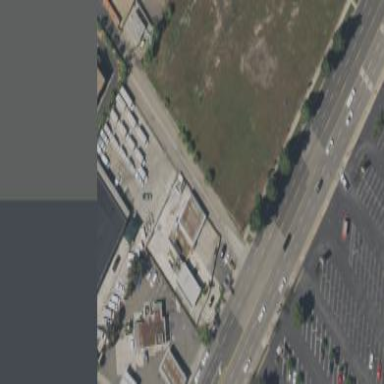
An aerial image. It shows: Retail area with storage rental shop.